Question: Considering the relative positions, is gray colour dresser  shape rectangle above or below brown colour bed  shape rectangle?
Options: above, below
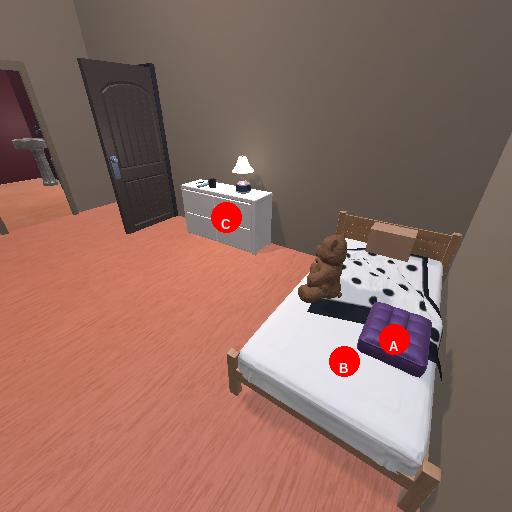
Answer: above